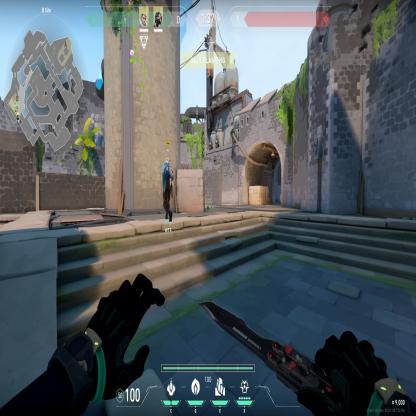
Label: teammate